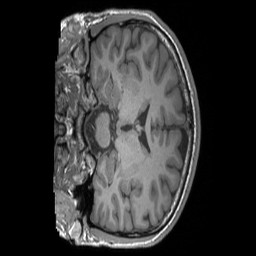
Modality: T1w
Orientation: coronal